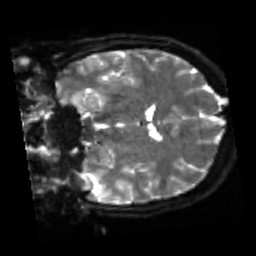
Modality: sbref
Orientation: coronal
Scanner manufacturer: siemens
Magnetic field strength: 3 T
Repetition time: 4 s
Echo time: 0.0594 s